Question: I created a class that inherits ToolStripSystemRenderer and have added overriden various events to style my toolstrip the way I want. But I can't seem to change background of a button's dropdown menu, without changing the background color of the toolstrip itself.
Here's an example of the menu. I want to change that system color.

My renderer class is pretty simple at the moment.
'''
public class AvertToolStripRenderer : ToolStripSystemRenderer
{
protected override void OnRenderToolStripBorder(ToolStripRenderEventArgs e)
{
//base.OnRenderToolStripBorder(e);
}
protected override void OnRenderItemText(ToolStripItemTextRenderEventArgs e)
{
e.TextColor = Color.Black;
base.OnRenderItemText(e);
}
protected override void OnRenderArrow(ToolStripArrowRenderEventArgs e)
{
e.ArrowColor = Color.White;
base.OnRenderArrow(e);
}
}
'''
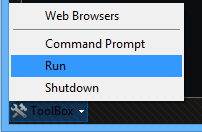
Answer: You need to set the renderer of your toolstrip(just in case you forgot about this detail):
'''
YourToolstrip.Renderer = new AvertToolStripRenderer();
'''
Next on your custom renderer class:
'''
public class AvertToolStripRenderer : ToolStripProfessionalRenderer
{
//rest of your implementation...
protected override void OnRenderToolStripBackground(ToolStripRenderEventArgs e)
{
ToolStripDropDown dr = e.ToolStrip as ToolStripDropDown;
if (dr != null)
{
e.Graphics.FillRectangle(Brushes.Beige, e.AffectedBounds);
}
}
}
'''